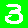
Digit: 3